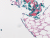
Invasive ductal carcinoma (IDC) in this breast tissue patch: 0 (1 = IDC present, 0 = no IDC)